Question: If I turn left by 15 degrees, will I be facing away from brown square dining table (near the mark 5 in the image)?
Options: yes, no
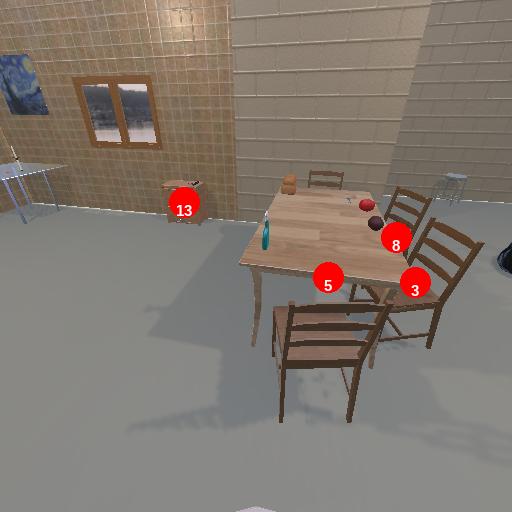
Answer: yes